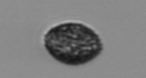
Label: Pseudochattonella_farcimen